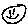
Label: smiley face